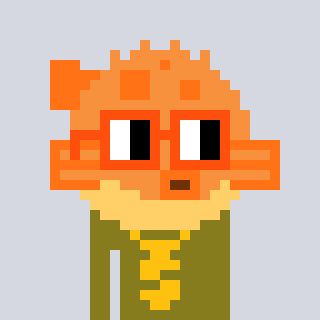
a pixel art character with square orange glasses, a pufferfish-shaped head and a gunk-colored body on a cool background